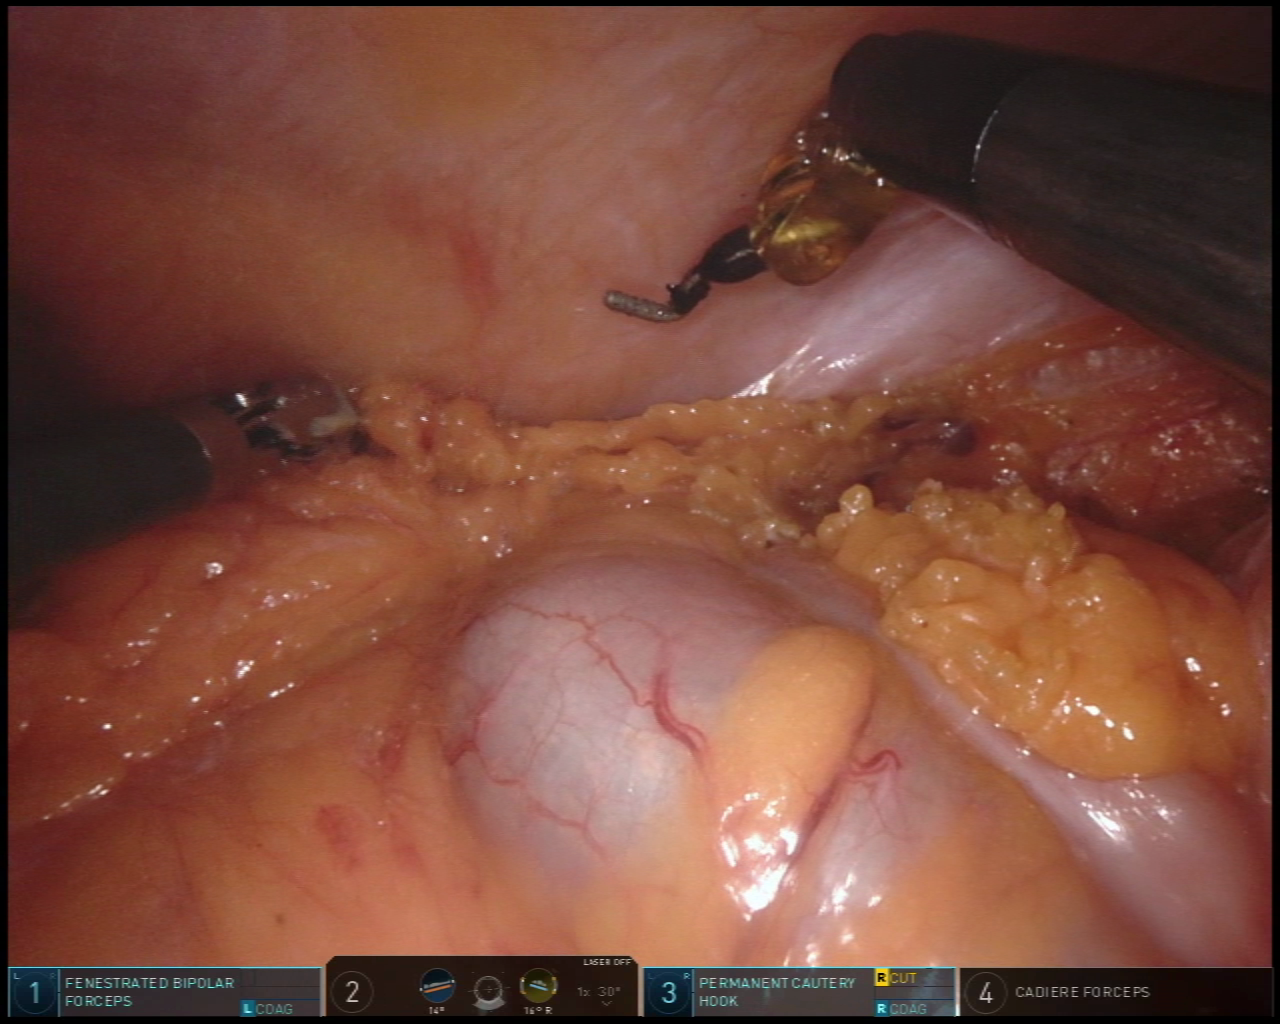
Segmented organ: colon
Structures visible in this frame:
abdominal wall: yes
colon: yes
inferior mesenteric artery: no
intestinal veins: no
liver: no
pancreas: no
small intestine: no
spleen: no
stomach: no
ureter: no
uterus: no
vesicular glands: no